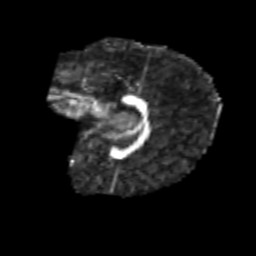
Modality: FA
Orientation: sagittal
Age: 7
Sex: male
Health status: healthy